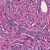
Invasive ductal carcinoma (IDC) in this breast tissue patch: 1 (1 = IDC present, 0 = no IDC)